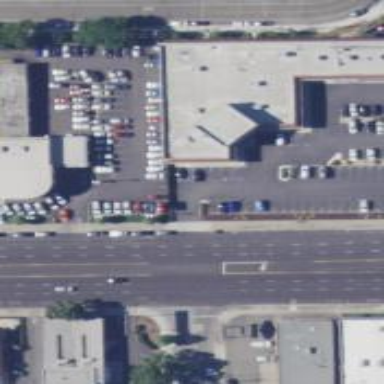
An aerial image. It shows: Parking space.